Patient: sex F, age 58
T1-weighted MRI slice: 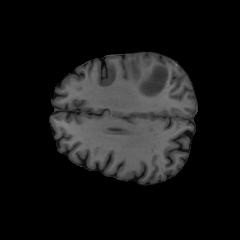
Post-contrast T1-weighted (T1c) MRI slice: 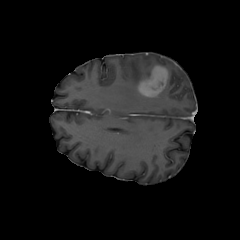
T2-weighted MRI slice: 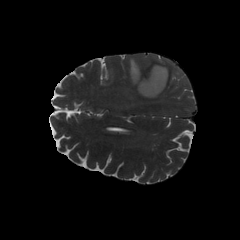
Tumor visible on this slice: yes
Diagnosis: Glioblastoma, IDH-wildtype
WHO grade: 4